Question: Somewhere in my code, I did some mistake by assigning NSNumber to NSString:
'''
self.totalLikesLabel.text=[user objectForKey:@"totalLikes"];
'''

When the app crashes at the point above, 5.1 Simulator did not show specific information of what lines in my code cause the crash. However, 4.3 Simulator did!
Do I have to configure some settings in 5.1 Simulator to have it working like 4.3 in this case?
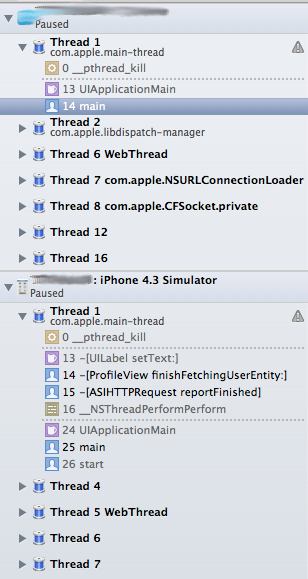
Answer: '''
1.Go to the breakpoint navigator (left navigation panel 6th one from the left).
2. Click the "+" button at the bottom
3. Select Exception Breakpoint
4. Leave Exception Breakpoint checked
5. In the Exception: field select "Objective-C"
6. In the Break: field select "On Throw"
7. Leave Action: alone (unless you want it to do something)
8. Leave Option: **unchecked**
9. Click "Done"
'''
This should let you see a little more than SIGABRT.